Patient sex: M
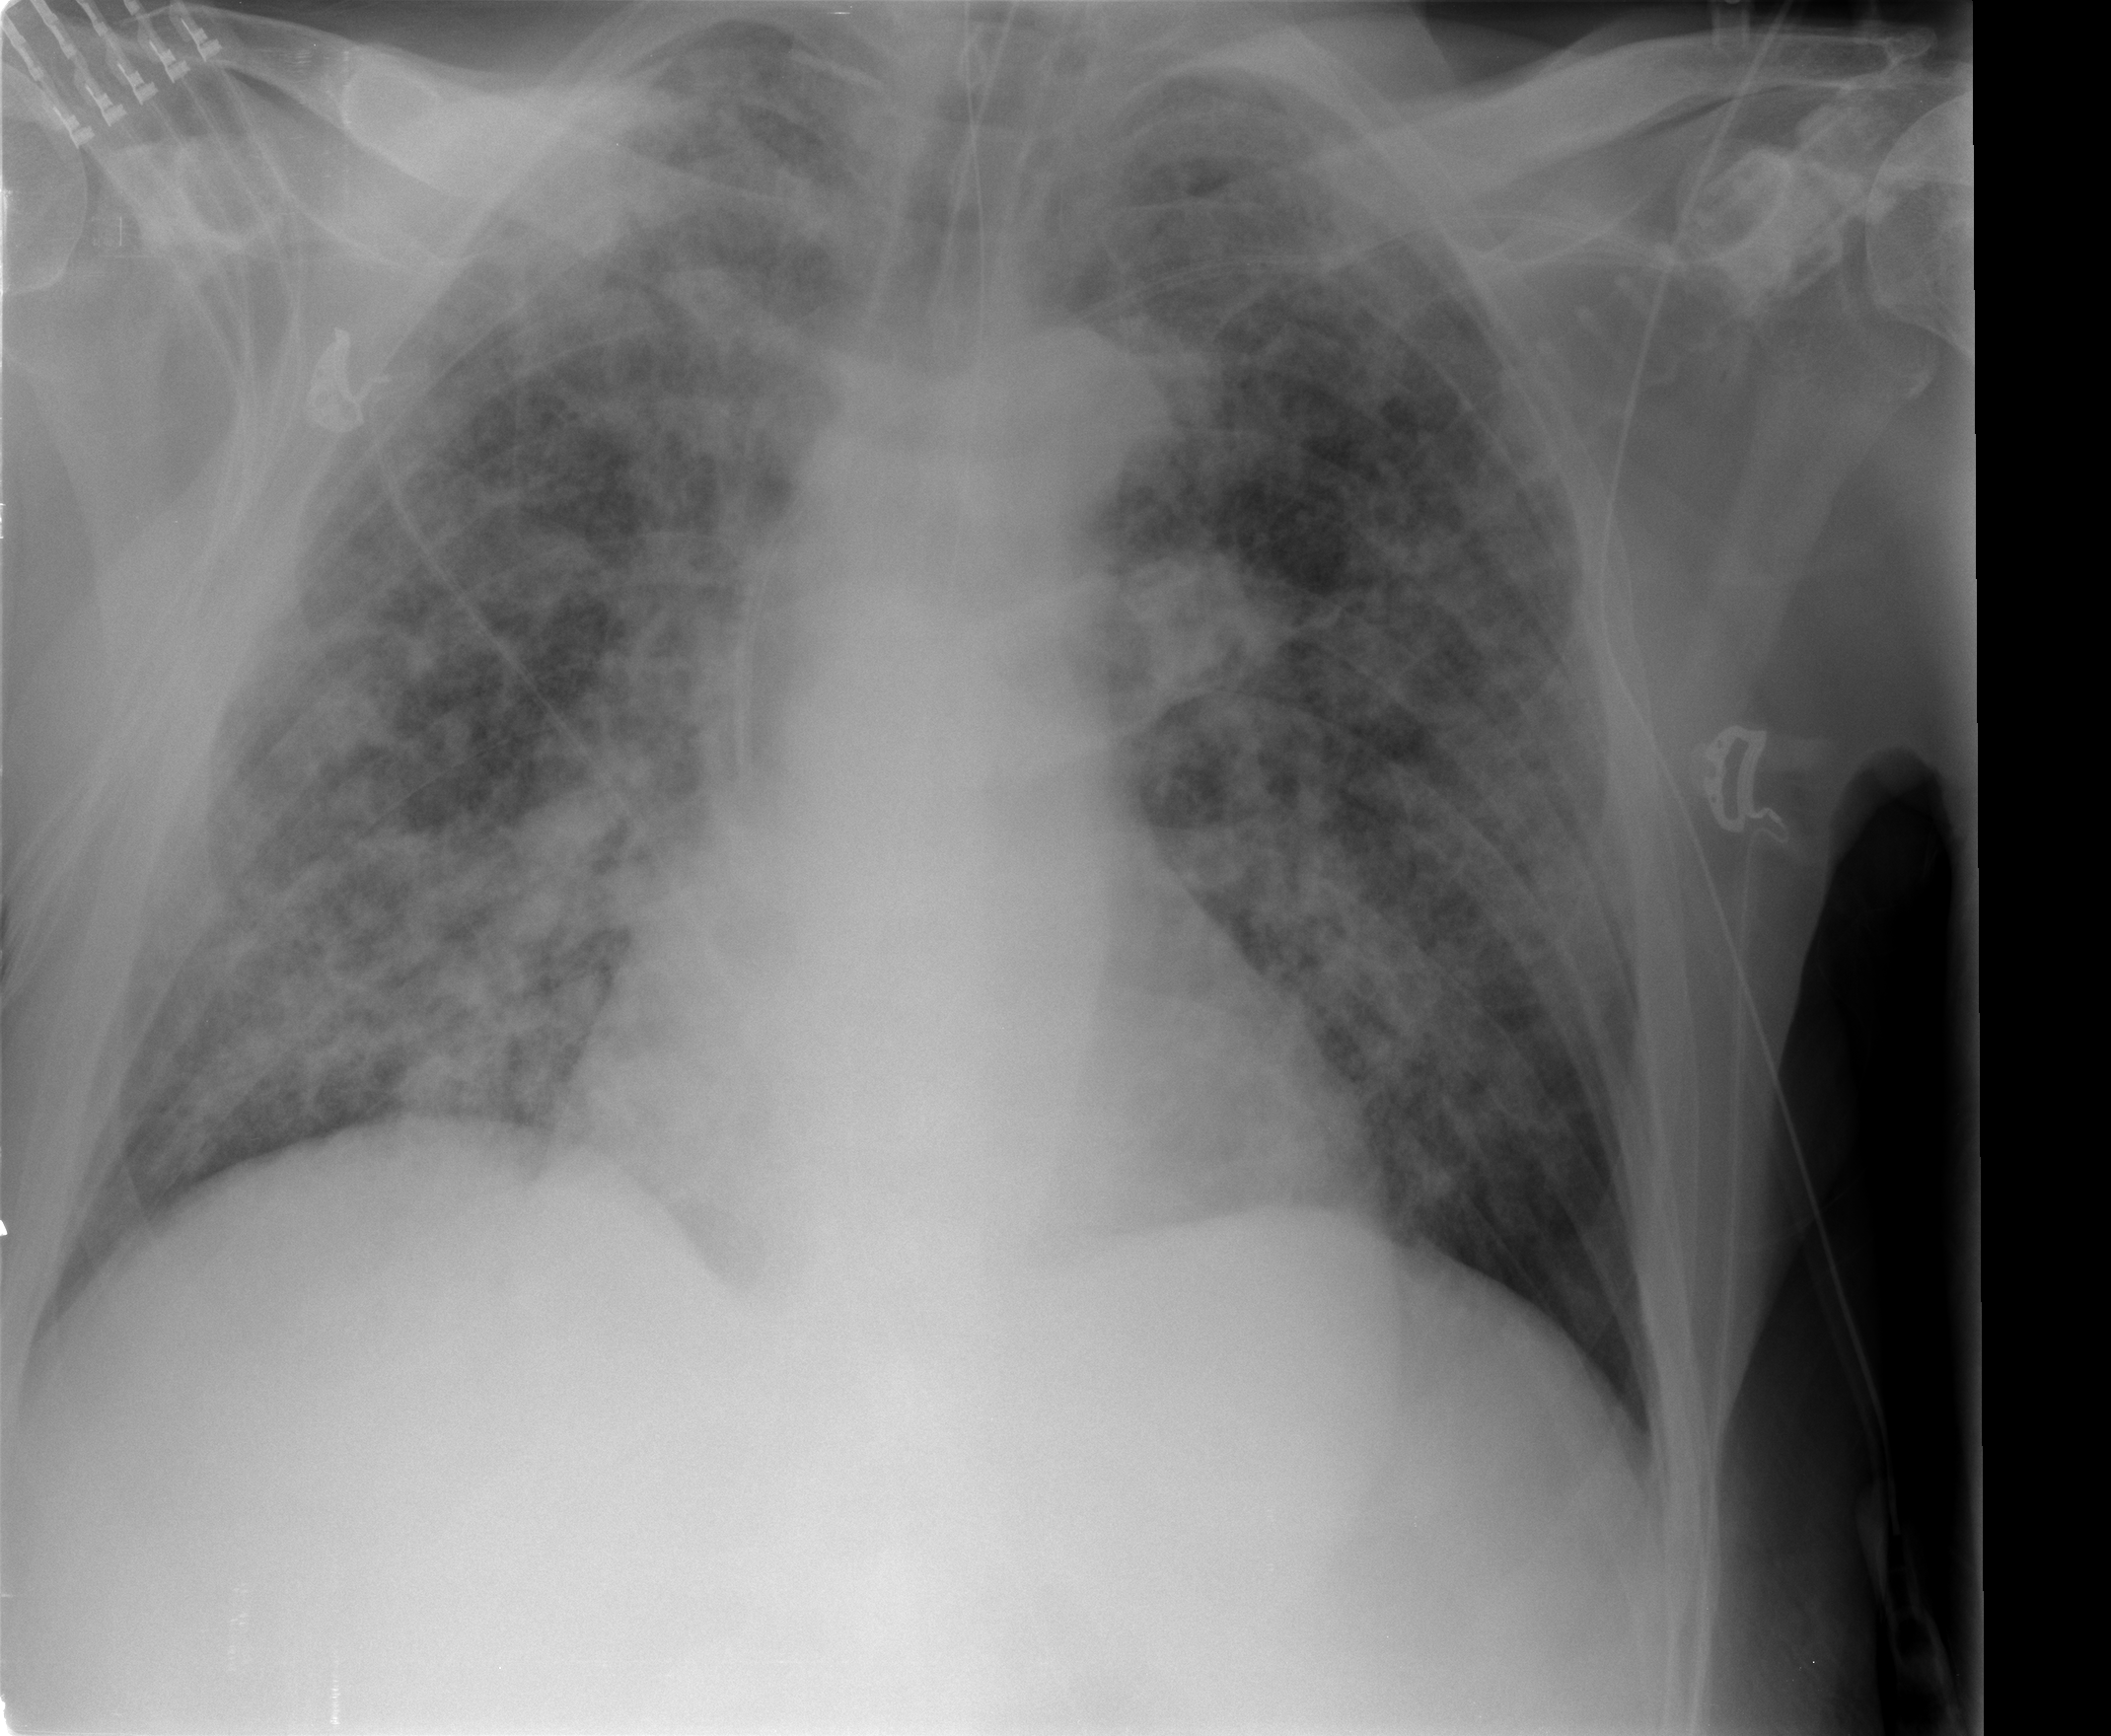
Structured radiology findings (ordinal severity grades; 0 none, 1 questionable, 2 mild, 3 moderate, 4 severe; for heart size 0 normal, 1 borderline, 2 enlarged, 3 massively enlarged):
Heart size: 0
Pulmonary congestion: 2
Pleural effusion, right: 0
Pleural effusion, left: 0
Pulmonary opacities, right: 4
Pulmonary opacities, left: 4
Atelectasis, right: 0
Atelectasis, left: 0